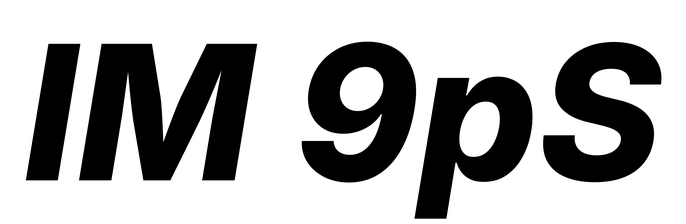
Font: Inter-Italic_ExtraBold_Italic